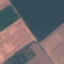
Label: AnnualCrop